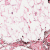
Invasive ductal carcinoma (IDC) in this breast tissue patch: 0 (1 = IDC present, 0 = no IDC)